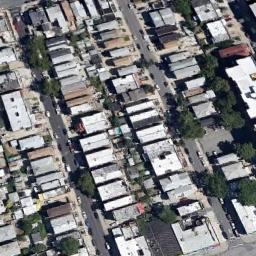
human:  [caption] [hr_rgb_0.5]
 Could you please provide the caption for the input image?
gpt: There are several cars running on the road beside the residential area .

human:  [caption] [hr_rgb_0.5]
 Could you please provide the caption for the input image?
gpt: A dense residential area has some trees and lots of houses next to each other while some roads go through the residential area .

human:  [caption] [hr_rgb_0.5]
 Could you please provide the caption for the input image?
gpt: The dense residential is next to the road with some cars .

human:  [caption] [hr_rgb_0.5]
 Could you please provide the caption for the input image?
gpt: There are many roads and neatly arranged houses and trees and many vehicles in densely populated areas .

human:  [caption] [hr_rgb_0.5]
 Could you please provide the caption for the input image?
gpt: There are many white buildings arranged neatly on dense residential area .